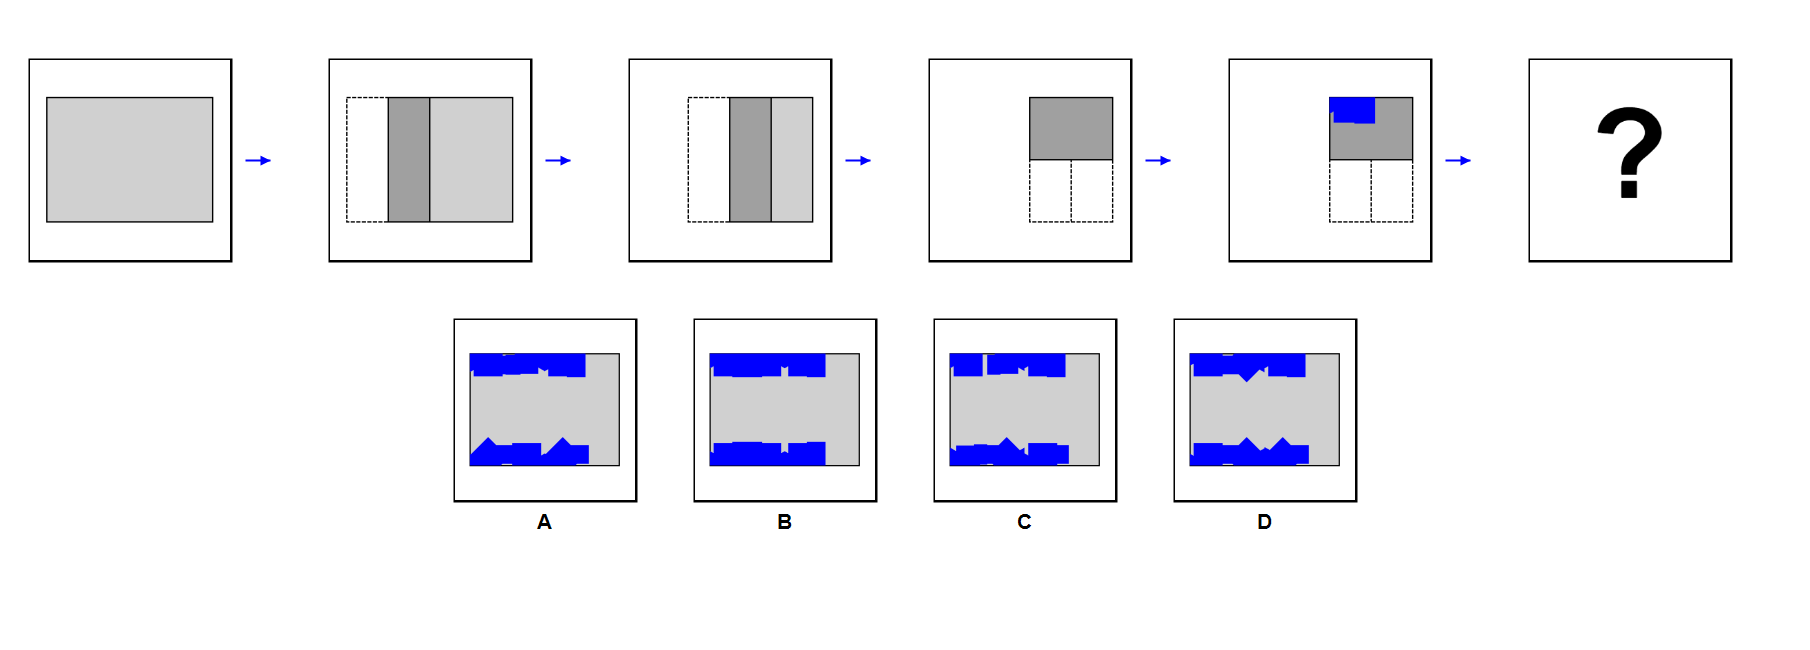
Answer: B